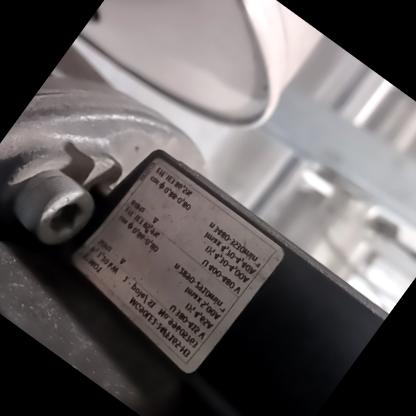
Klasa: tabliczka-znamionowa